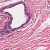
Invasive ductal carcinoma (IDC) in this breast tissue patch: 0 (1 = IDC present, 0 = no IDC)